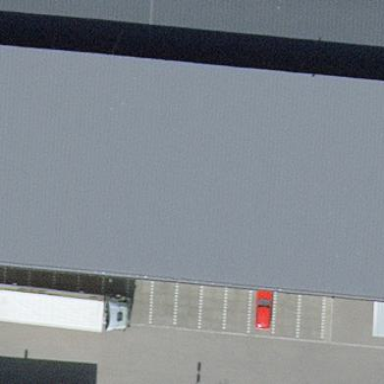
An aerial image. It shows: Commercial building.